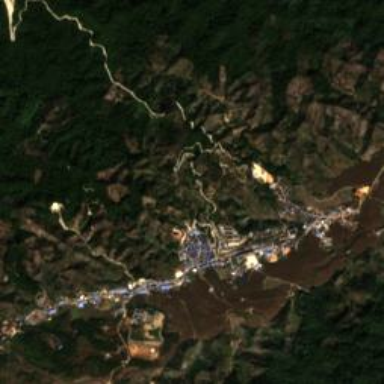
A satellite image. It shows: Ethnic township within town.